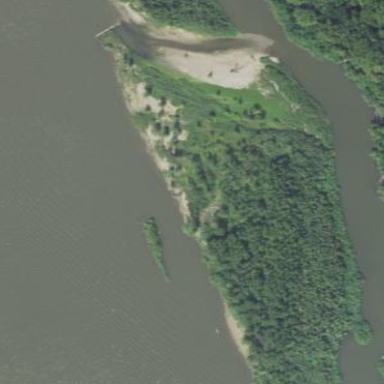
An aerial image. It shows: Natural area covered with sand.